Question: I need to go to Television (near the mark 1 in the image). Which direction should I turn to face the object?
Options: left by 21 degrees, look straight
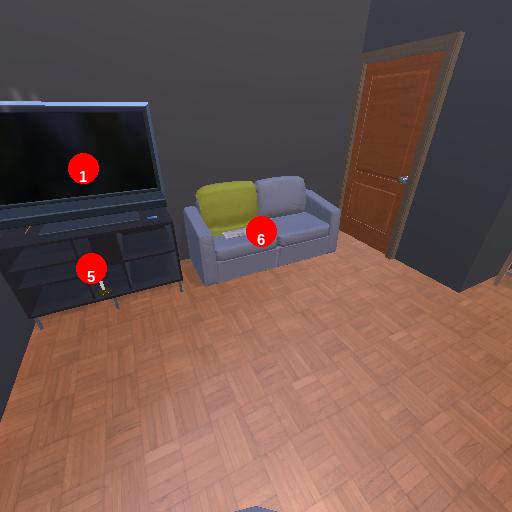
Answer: left by 21 degrees